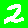
Digit: 2